Question: I'm writing a Mac app in the sandbox, and can't seem to get code signing to work. I've selected "Developer ID" from the Info tab for my target, and I've tried letting Xcode set up my provisioning profile automatically as well as creating the profile myself. The app builds without any errors or warnings, but when I try to "build and run," it gives me the following error:

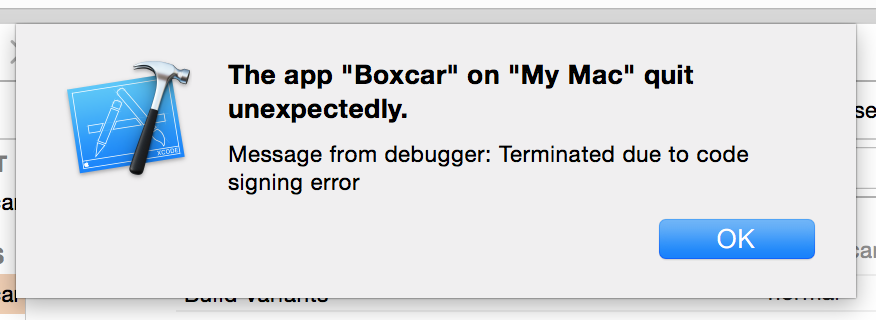
Answer: In 'console.app', I noticed I was getting the following message:
'''
3/5/15 4:46:37.151 PM taskgated[73]: killed com.nateparrott.Boxcar[pid 27408] because its use of the com.apple.developer.ubiquity-container-identifiers entitlement is not allowed (error code -67050)
'''
It turns out that the default entitlements file in my project included an empty list of iCloud container, which caused the sandbox to the app needed iCloud permissions (which weren't included in the default provisioning profile). Removing the iCloud entry from the entitlements file solved the problem.